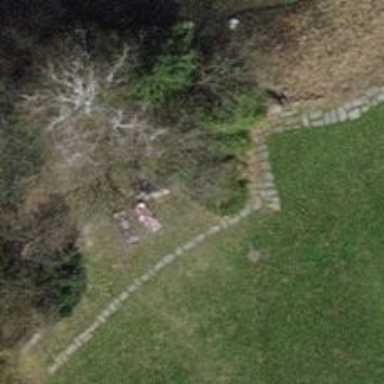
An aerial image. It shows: Brown bench in the vicinity.